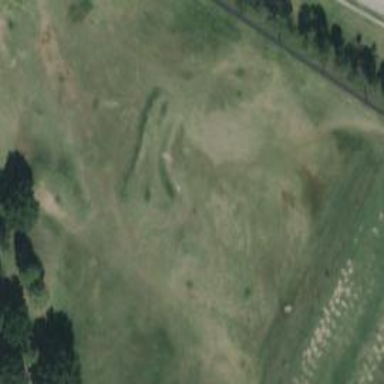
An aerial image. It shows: Driving range for golf on grass.